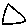
Label: triangle